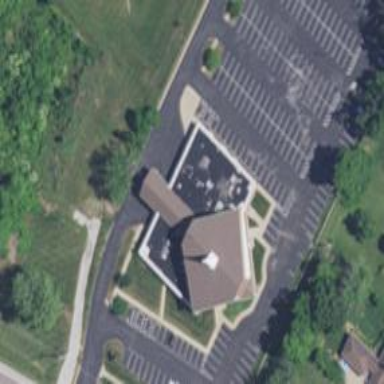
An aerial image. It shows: Building that is place of worship.